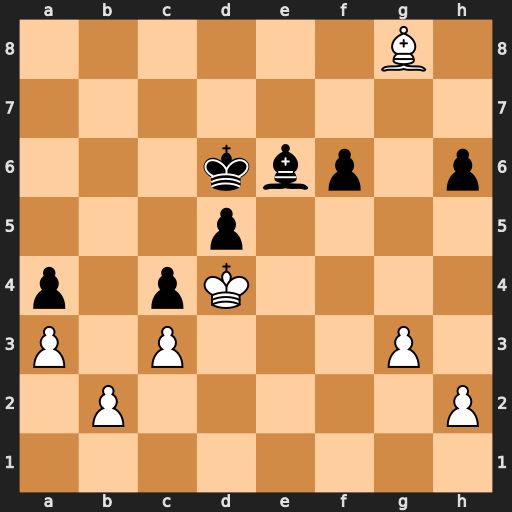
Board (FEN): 6B1/8/3kbp1p/3p4/p1pK4/P1P3P1/1P5P/8
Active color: w
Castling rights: -
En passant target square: -
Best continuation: Bxe6 Kxe6 Kc5